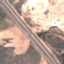
Label: Highway